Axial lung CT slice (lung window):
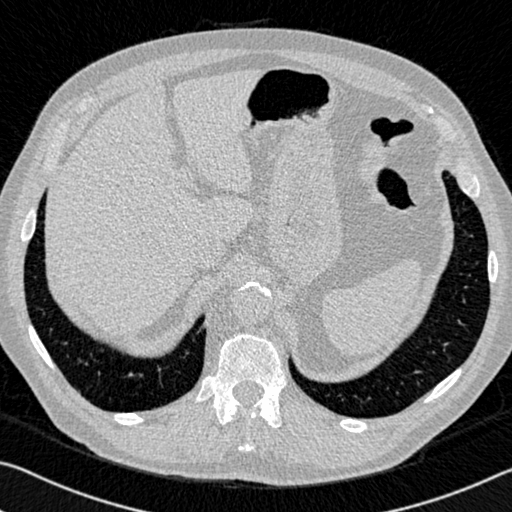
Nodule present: no